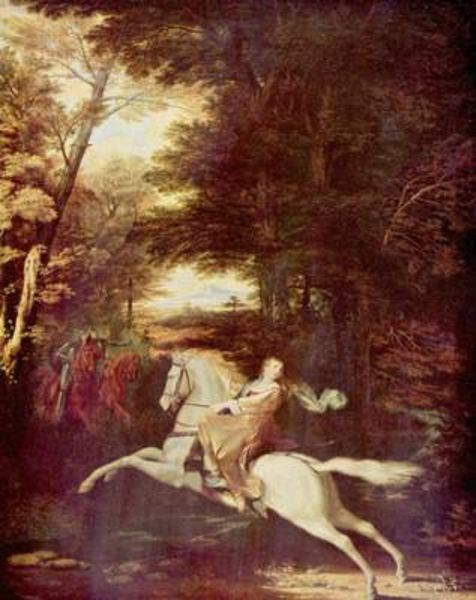
Titel: Florimells Flucht
Künstler: Washington Allston
Standort: Detroit
Institution: The Detroit Institute of Arts
Schlagwörter: baum, blau, blätter, dunkel, gemälde, himmel, laub, mann, schatten, weiß, wolken, baumstämme, bäume, fluss, gelb, landschaft, mädchen, sitzen, ufer, äste, braun, frankreich, frau, frisur, haar, hell, kleid, licht, straße, blick, dame, rot, schal, schleier, tier, tiere, tuch, weg, malerei, rock, barock, stehen, stein, steine, ärmel, porträt, öl, ast, bach, erde, natur, stamm, wind, zweige, pfad, sonne, boden, land, gewand, haare, adel, pflanzen, wald, pferd, pferde, reiter, adelige, ausritt, beine, hufe, mähne, reiten, reiterin, ritt, schnell, schwanz, schweif, sprung, zaumzeug, zügel, romantik, ölgemälde, angst, krieg, warten, baumkronen, flucht, strahlen, zweig, lichtung, hinten, traum, fliehen, furcht, panik, laubbaum, ritter, schimmel, damensattel, damensitz, hufen, landschaftsbild, ross, springen, geäst, laubwerk, verfolgung, sonnenstrahlen, rösser, maria, tempo, waldweg, geschwindigkeit, kaiserin, galopp, corot, sonnelicht, pastel, schall, bam, umdrehen, springreiten, preschen, umsehen, blatter, verfolger, absprung, hl